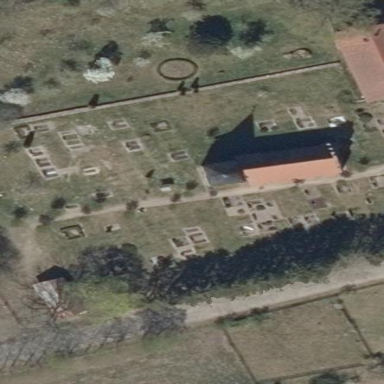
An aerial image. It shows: Cemetery.